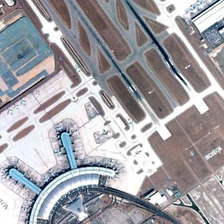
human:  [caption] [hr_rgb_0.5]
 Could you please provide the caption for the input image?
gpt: many cars are parked near a terminal in an airport .

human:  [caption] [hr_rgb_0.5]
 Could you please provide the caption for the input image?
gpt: many cars are parked near a terminal in an airport .

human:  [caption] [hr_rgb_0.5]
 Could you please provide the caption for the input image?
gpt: many cars are parked near a terminal in an airport .

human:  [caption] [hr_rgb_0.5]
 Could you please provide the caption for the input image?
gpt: many cars are parked near a terminal in an airport .

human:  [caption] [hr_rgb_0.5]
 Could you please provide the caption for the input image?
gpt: many cars are parked near a terminal in an airport .